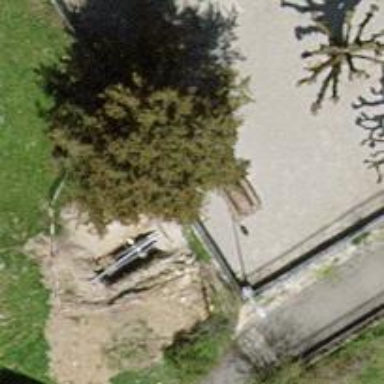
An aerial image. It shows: Picnic table located in leisure land area.